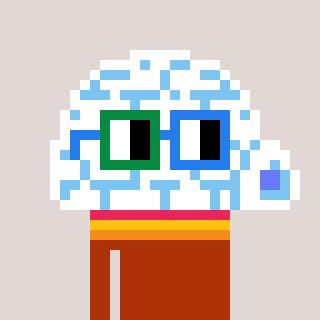
a pixel art character with square green and blue glasses, a igloo-shaped head and a hotbrown-colored body on a warm background